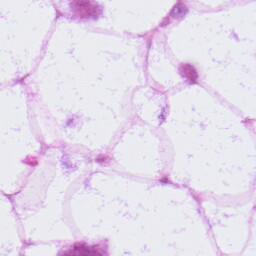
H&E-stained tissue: LymphNode